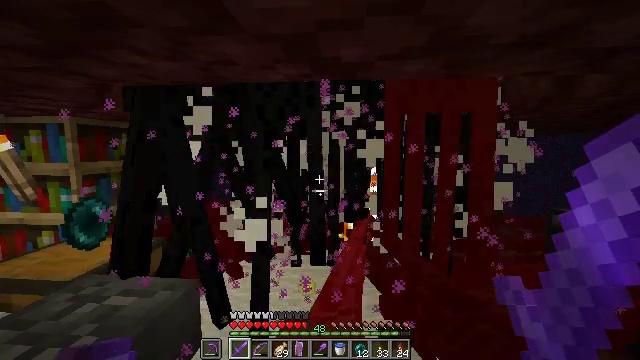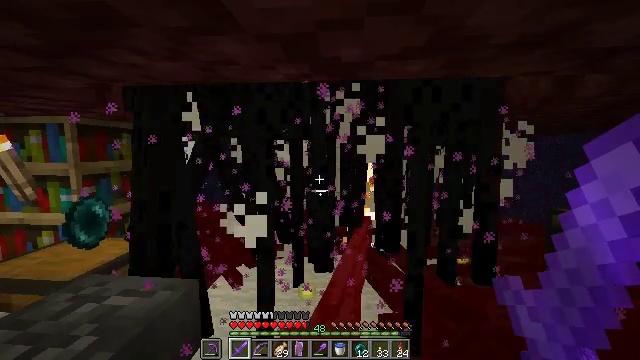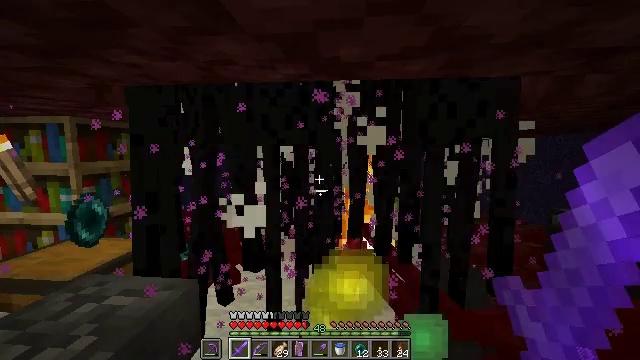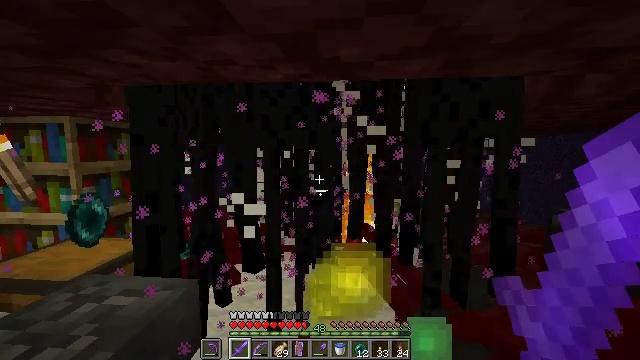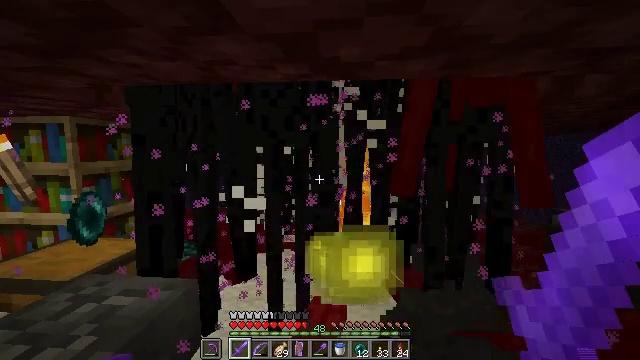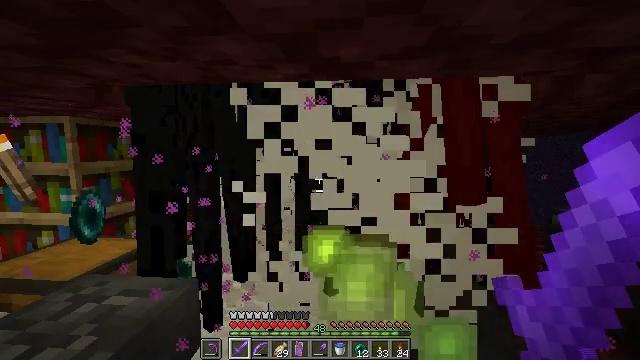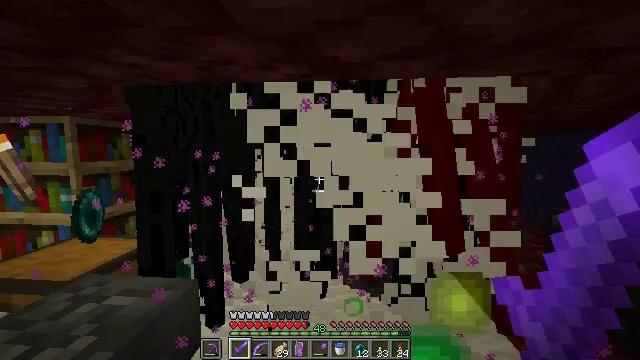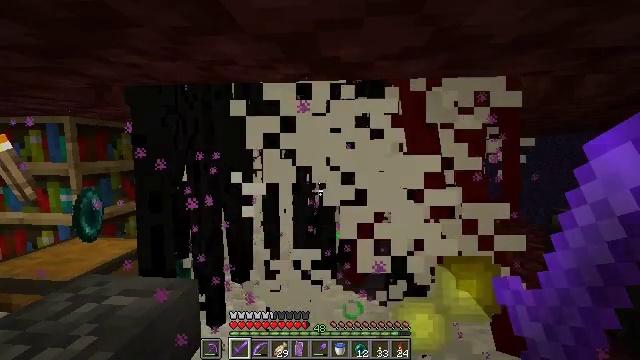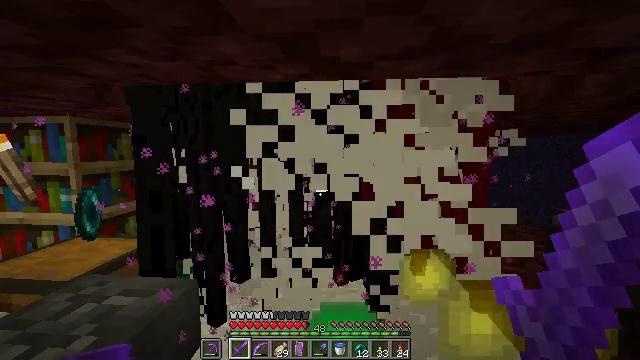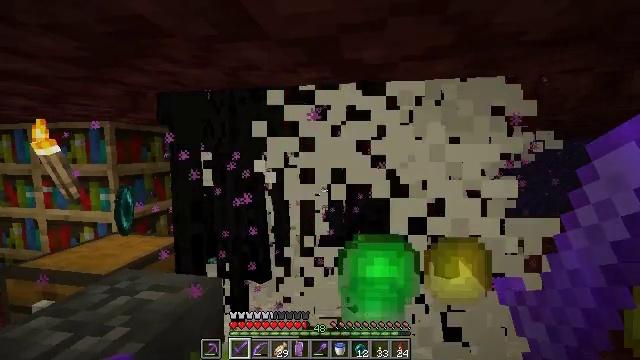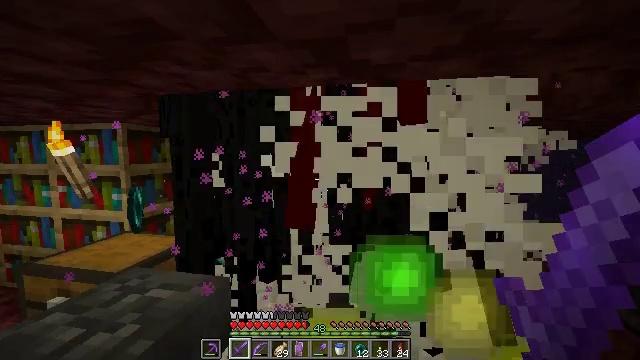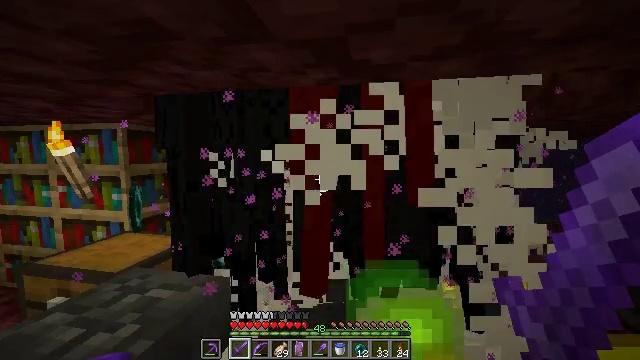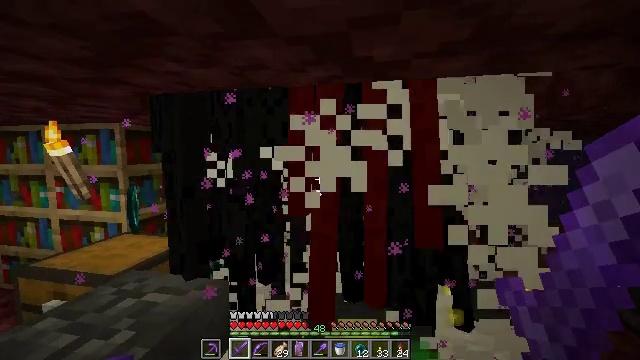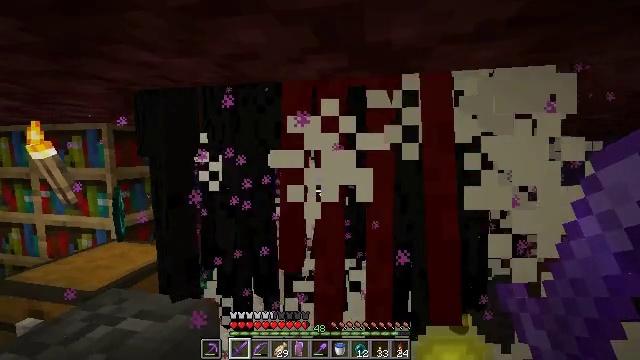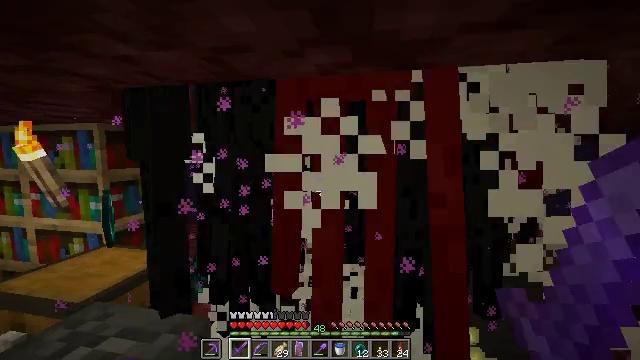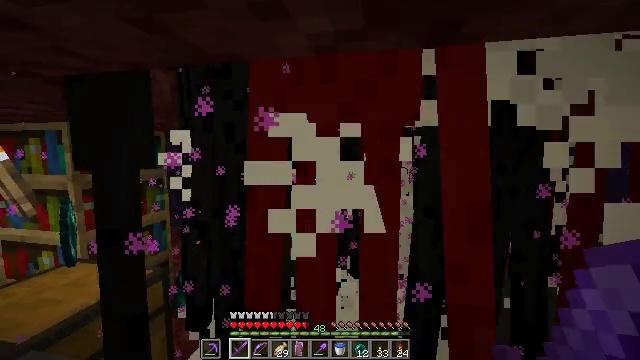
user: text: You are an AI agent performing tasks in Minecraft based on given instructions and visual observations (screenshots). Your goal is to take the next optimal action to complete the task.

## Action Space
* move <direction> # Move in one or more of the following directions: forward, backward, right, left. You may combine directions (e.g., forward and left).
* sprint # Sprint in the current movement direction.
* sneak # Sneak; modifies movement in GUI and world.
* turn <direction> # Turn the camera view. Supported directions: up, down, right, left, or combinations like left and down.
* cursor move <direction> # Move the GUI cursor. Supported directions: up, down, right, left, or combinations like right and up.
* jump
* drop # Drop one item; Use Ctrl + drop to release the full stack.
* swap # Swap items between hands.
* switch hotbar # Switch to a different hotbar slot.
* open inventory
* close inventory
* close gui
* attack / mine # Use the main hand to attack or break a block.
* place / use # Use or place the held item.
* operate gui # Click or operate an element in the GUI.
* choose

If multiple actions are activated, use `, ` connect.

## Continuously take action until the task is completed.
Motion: motion action
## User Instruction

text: Combat the enderman.
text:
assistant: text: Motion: no_op
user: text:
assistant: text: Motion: no_op
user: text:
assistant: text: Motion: no_op
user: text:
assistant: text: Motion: no_op
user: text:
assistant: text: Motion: no_op
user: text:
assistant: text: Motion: no_op
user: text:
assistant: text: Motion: no_op
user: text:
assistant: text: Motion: no_op
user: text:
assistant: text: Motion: turn left
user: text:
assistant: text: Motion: turn left
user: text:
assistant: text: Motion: no_op
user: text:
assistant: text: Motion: move forward
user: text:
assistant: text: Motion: move forward
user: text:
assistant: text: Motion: move forward
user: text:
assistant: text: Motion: move forward, attack / mine
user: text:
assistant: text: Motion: attack / mine
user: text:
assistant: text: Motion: attack / mine
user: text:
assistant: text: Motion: attack / mine
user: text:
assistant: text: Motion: attack / mine
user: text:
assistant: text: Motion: no_op
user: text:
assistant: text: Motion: no_op
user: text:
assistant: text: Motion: no_op
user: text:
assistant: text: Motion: no_op
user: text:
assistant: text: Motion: no_op
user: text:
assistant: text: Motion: no_op
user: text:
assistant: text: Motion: no_op
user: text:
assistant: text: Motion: no_op
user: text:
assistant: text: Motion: turn right
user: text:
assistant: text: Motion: turn right
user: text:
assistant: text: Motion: no_op